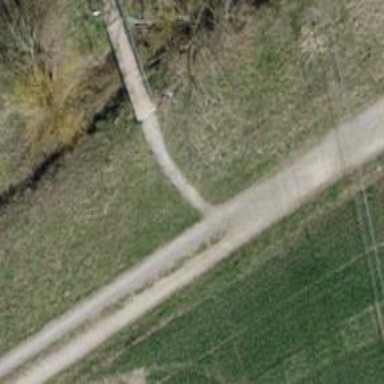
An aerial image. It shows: Path on bridge.